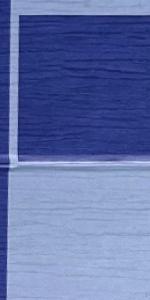
Label: Empty